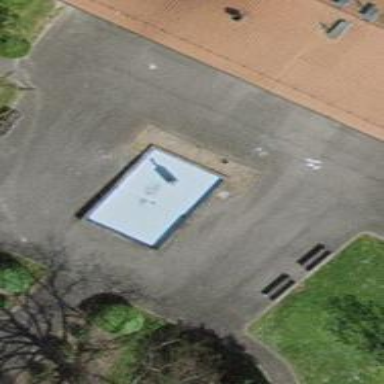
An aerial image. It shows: Fountain.